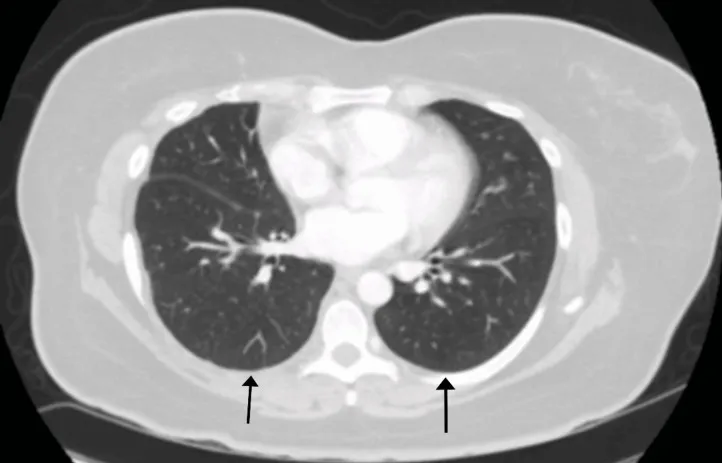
CT chest showing complete resolution of pleural effusion after 5 days of ceftriaxone.
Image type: radiology (ct)